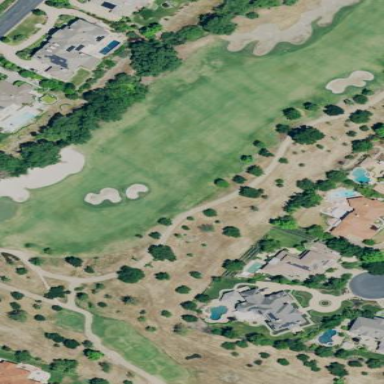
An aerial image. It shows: Golf fairway surrounded by grass.